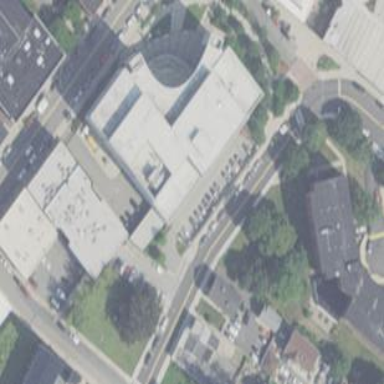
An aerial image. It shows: Public building.